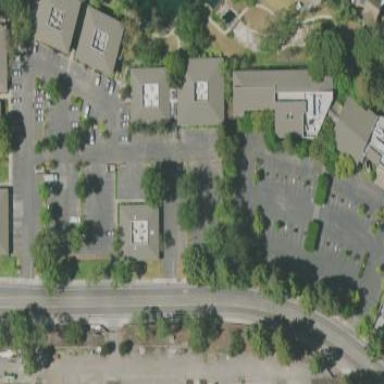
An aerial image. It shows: Commercial area.